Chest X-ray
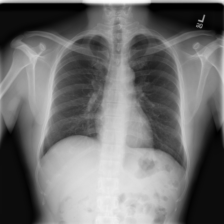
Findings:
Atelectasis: negative
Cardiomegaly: negative
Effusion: negative
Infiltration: negative
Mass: negative
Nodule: negative
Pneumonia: negative
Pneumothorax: negative
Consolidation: negative
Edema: negative
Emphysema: negative
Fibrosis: negative
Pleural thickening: negative
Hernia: negative